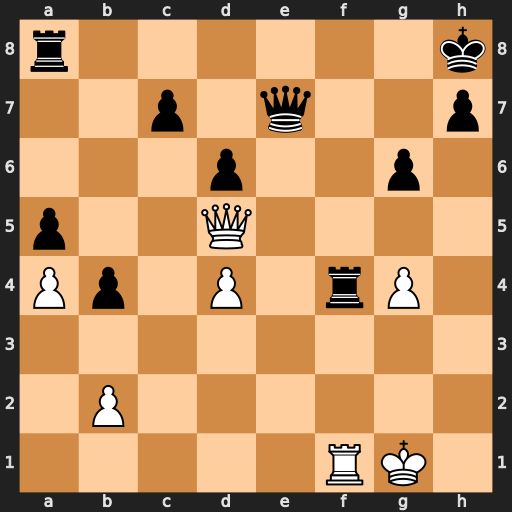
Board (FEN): r6k/2p1q2p/3p2p1/p2Q4/Pp1P1rP1/8/1P6/5RK1
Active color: w
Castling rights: -
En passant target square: -
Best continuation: Qxa8+ Kg7 Rxf4 Qe3+ Rf2